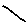
Label: line